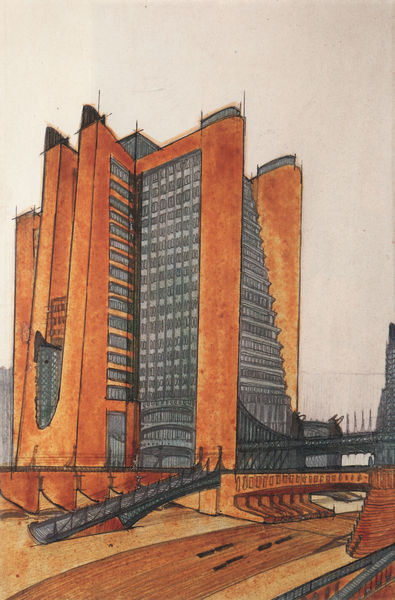
Titel: La città nuova (Studie)
Künstler: Antonio Sant' Elia
Institution: Privatsammlung
Schlagwörter: himmel, schatten, wasser, weiß, aquarell, fluss, gelb, stadt, braun, fenster, glas, grau, licht, orange, paris, pfeiler, schwarz, skizze, strasse, stützen, zeichnung, gebäude, haus, rot, weg, beige, architektur, bach, brücke, gitter, turm, ornage, fassade, italien, moderne, modern, grafik, amerika, industrie, steg, treppe, aufgang, geländer, monumental, hoch, futurismus, eisen, wohnhaus, futuristisch, koloriert, entwurf, industrialisierung, etagen, geschosse, plan, büro, stahl, stockwerke, streben, architekturzeichnung, antennen, fensterfront, aquarelliert, imposant, utopie, widerlager, hochhaus, starße, wolkenkratzer, detailreich, haud, zukunft, hochaus, sichtbeton, fassae, antonio sant'lia, sant'lia, beton brut, città nuova, konzern, saint elia, sant elia, spraße, brüchke, zeicjhnung, elio